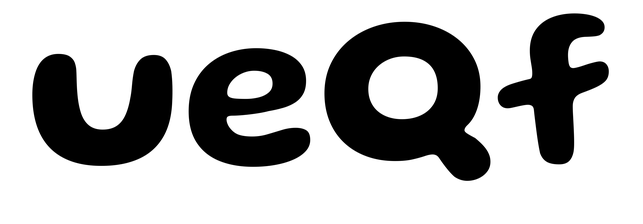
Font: Gluten_SemiBold